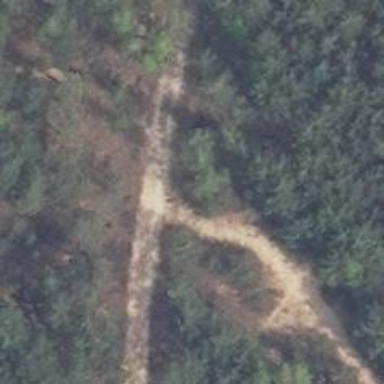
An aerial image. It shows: Sandy track road with grade 4 track type.